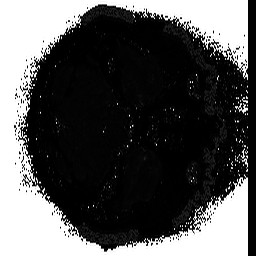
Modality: T2starmap
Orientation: axial
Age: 23
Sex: female
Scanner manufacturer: siemens
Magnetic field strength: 3 T
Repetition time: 0.043 s
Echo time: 0.00184 s